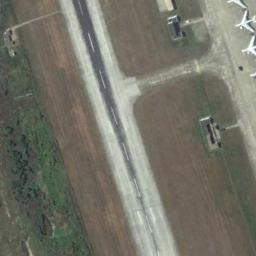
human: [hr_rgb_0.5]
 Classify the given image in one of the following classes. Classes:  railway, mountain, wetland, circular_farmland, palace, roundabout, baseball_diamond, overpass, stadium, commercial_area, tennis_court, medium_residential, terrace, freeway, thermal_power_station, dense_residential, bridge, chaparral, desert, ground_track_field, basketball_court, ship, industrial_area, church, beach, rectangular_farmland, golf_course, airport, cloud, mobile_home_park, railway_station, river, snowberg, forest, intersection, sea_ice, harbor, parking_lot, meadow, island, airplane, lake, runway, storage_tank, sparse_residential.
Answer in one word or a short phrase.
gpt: runway